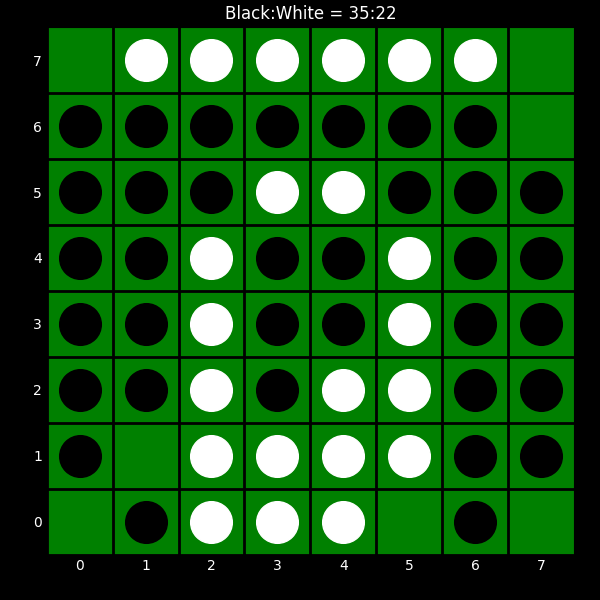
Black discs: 35
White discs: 22